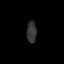
Tissue: skin
Cell type: Fibroblasts
Senescence score: 0.7416
Nuclear area (px): 215
Mean DAPI intensity: 50.726